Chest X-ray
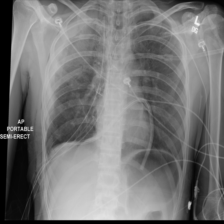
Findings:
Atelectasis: negative
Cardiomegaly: negative
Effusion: positive
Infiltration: negative
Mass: negative
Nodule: negative
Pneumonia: negative
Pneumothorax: positive
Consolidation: negative
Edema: negative
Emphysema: positive
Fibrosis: negative
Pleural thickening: negative
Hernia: negative